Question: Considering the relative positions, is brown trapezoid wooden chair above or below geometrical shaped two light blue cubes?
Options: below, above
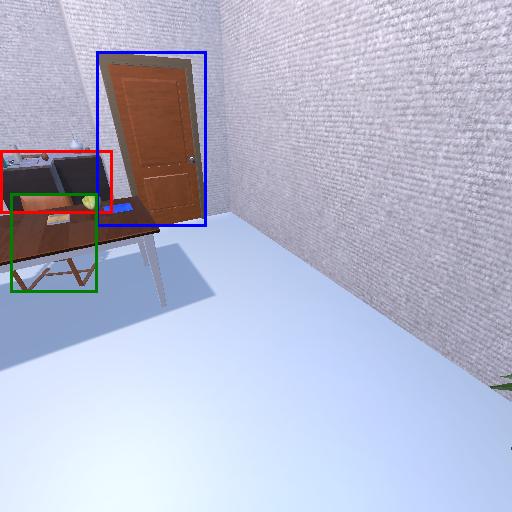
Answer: below